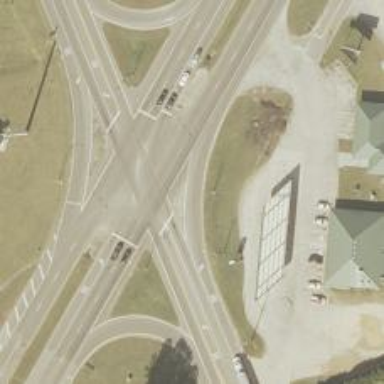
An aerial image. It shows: Trunk link highway.